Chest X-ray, PA view. Patient: 65 years old, sex M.
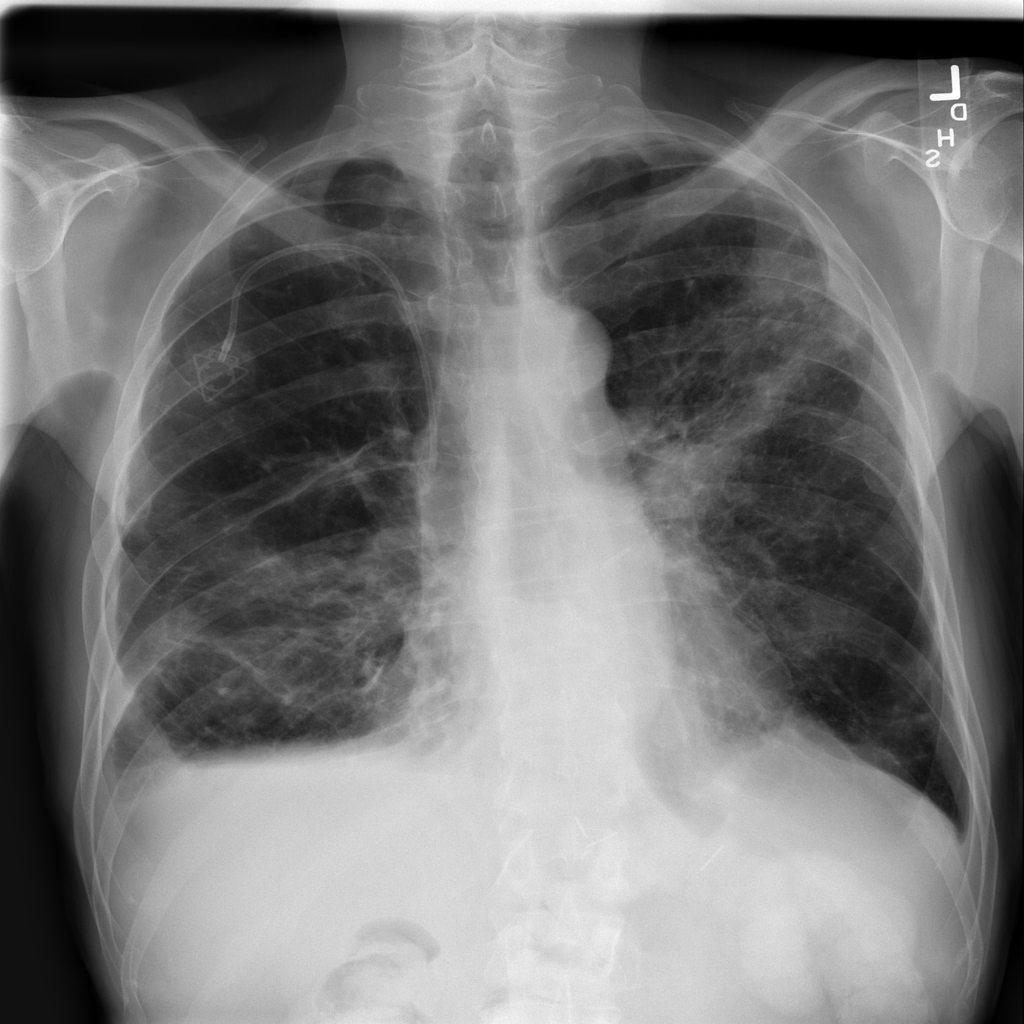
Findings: Fibrosis